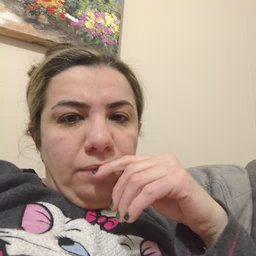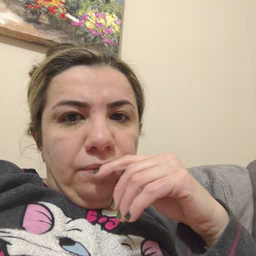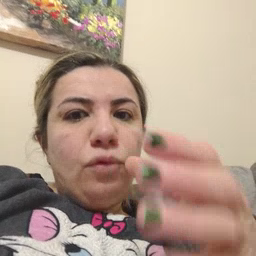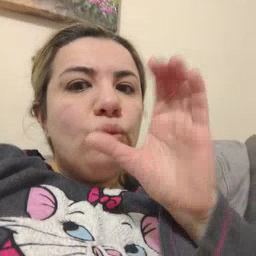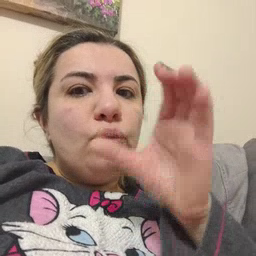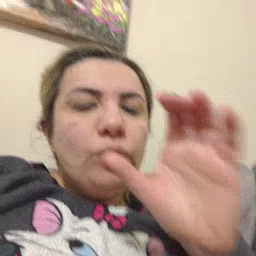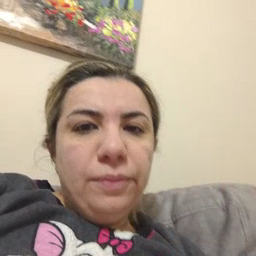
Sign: drink